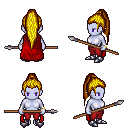
a pixel art fantasy rpg character, female body template, dark elf, purple skin, red cape, red pants, blonde extra-long topknot hairstyle, bracelets, metal boots, spear, four views (front, back, left, right), 2x2 character sprite sheet, small pixel art, hard edges, no anti-aliasing